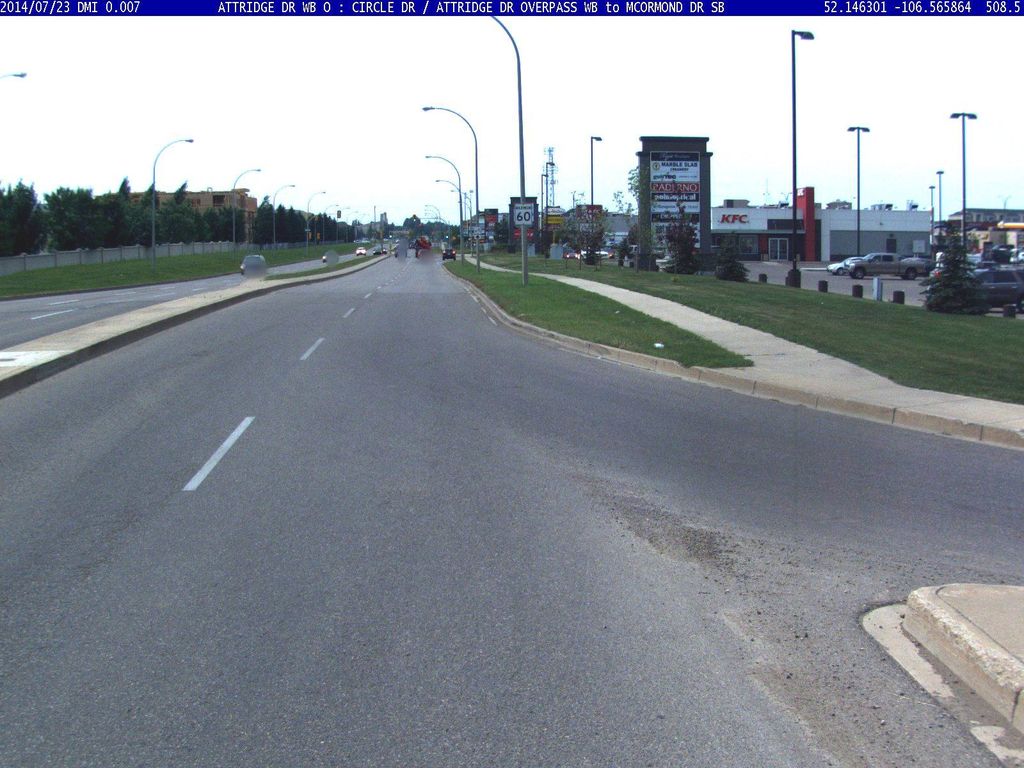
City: saskatoon